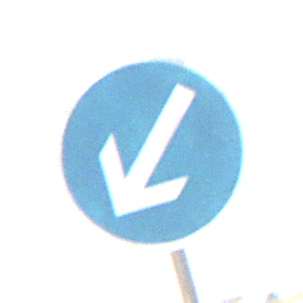
Verkehrszeichen: VorgeschriebeneVorbeifahrtLinks
Umgebung: Outdoor, Suburban
Tageszeit: MorningAfternoon
Wetter: PartlyCloudy
Licht: Natural
Jahreszeit: NotSpecified
Kontrast: HighContrast